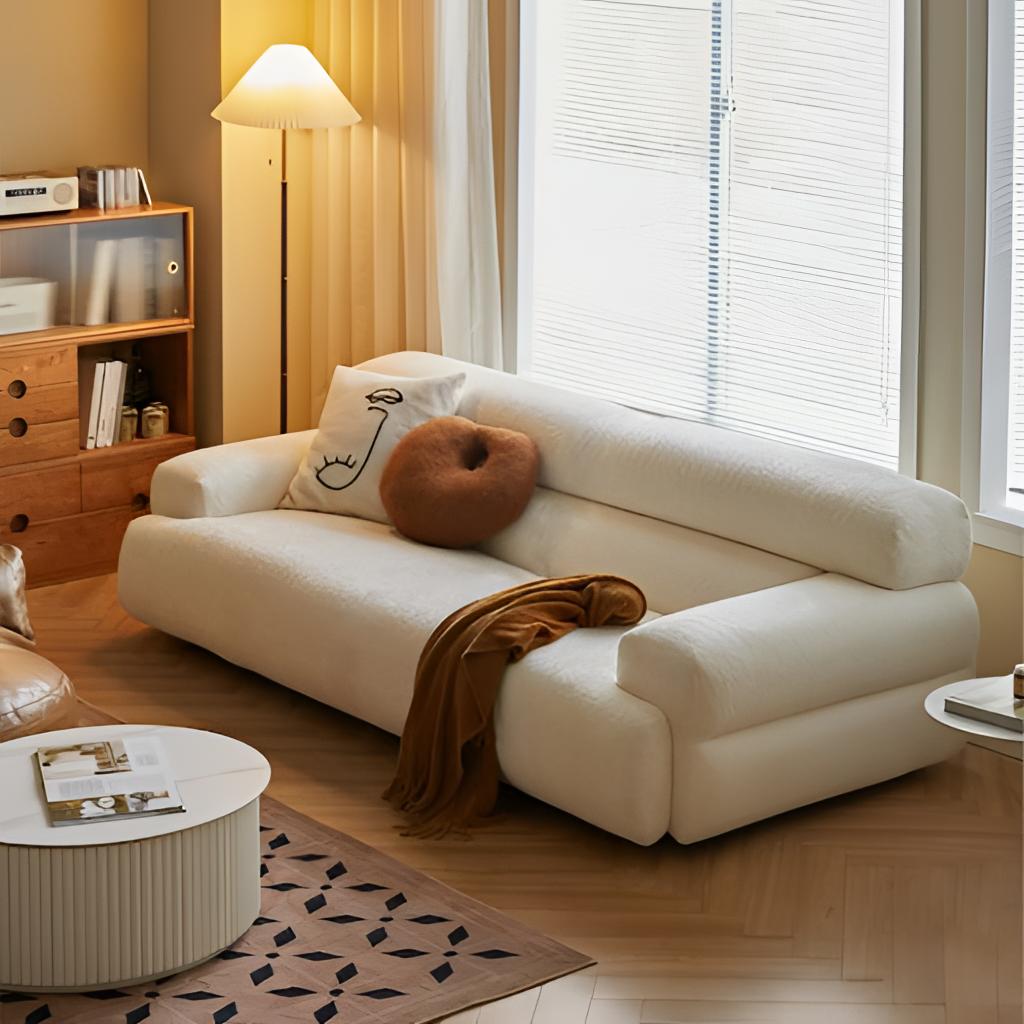
fabric sofa, living room, wood flooring, with herringbone pattern, cream fabric wallpaper, with solid pattern, contemporary